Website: macys
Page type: customer-info-address
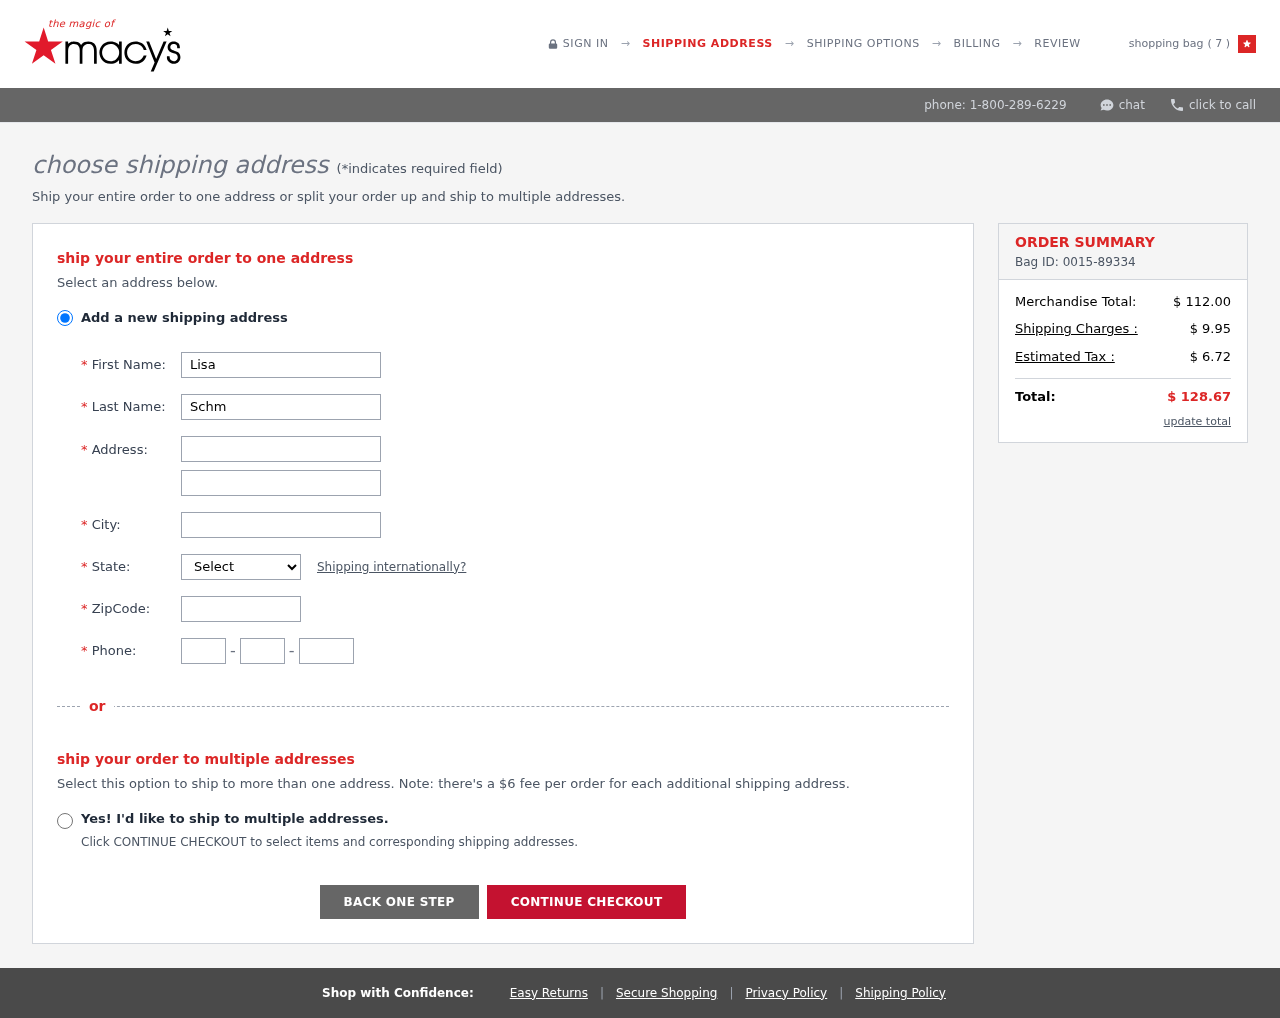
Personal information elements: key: PII_CITY
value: Barbarachester
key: PII_FIRSTNAME
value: Lisa
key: PII_LASTNAME
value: Schmidt
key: PII_PHONE_AREA
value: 599
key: PII_PHONE_PREFIX
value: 777
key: PII_PHONE_SUFFIX
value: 9411
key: PII_POSTCODE
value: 62104
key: PII_STATE_ABBR
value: IN
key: PII_STREET
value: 790 David Passage
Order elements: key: ORDER_NUM_ITEMS
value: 7
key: ORDER_ID
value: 0015-89334
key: ORDER_SUBTOTAL
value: $ 112.00
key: ORDER_SHIPPING_COST
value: $ 9.95
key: ORDER_TAX
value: $ 6.72
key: ORDER_TOTAL
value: $ 128.67